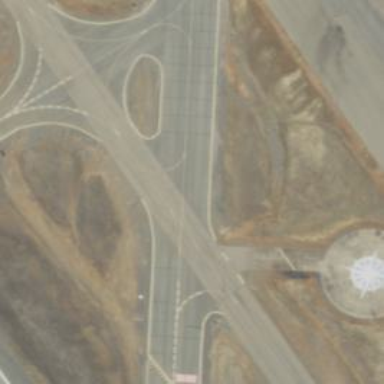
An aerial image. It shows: Image of taxiway at airport.